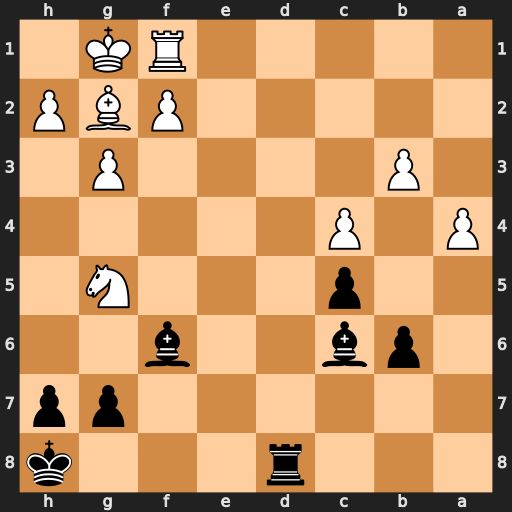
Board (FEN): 3r3k/6pp/1pb2b2/2p3N1/P1P5/1P4P1/5PBP/5RK1
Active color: b
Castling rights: -
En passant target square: -
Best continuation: Bxg2 Kxg2 Bxg5